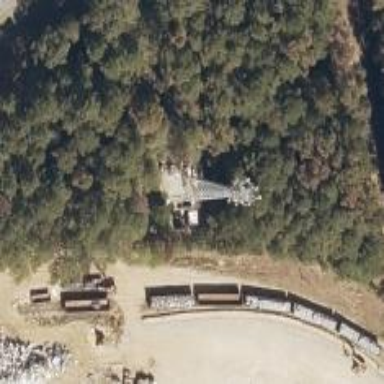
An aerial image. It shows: Mast tower used for communication.